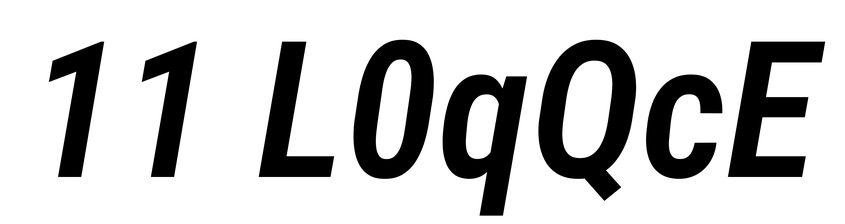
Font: Roboto-Italic_Condensed_SemiBold_Italic